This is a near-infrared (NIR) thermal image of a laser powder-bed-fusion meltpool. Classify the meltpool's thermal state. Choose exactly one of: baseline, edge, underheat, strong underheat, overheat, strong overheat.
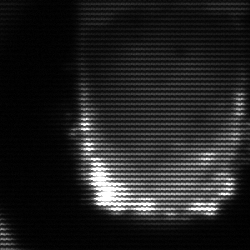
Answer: baseline